Question: I made iPhone app, now i want to upload this app in Appstore.
When i try to upload archive file from organizer it shows me this error:
:
'Bundle identifier' in my target project is 'com.Appname'
What changes i need to do ?
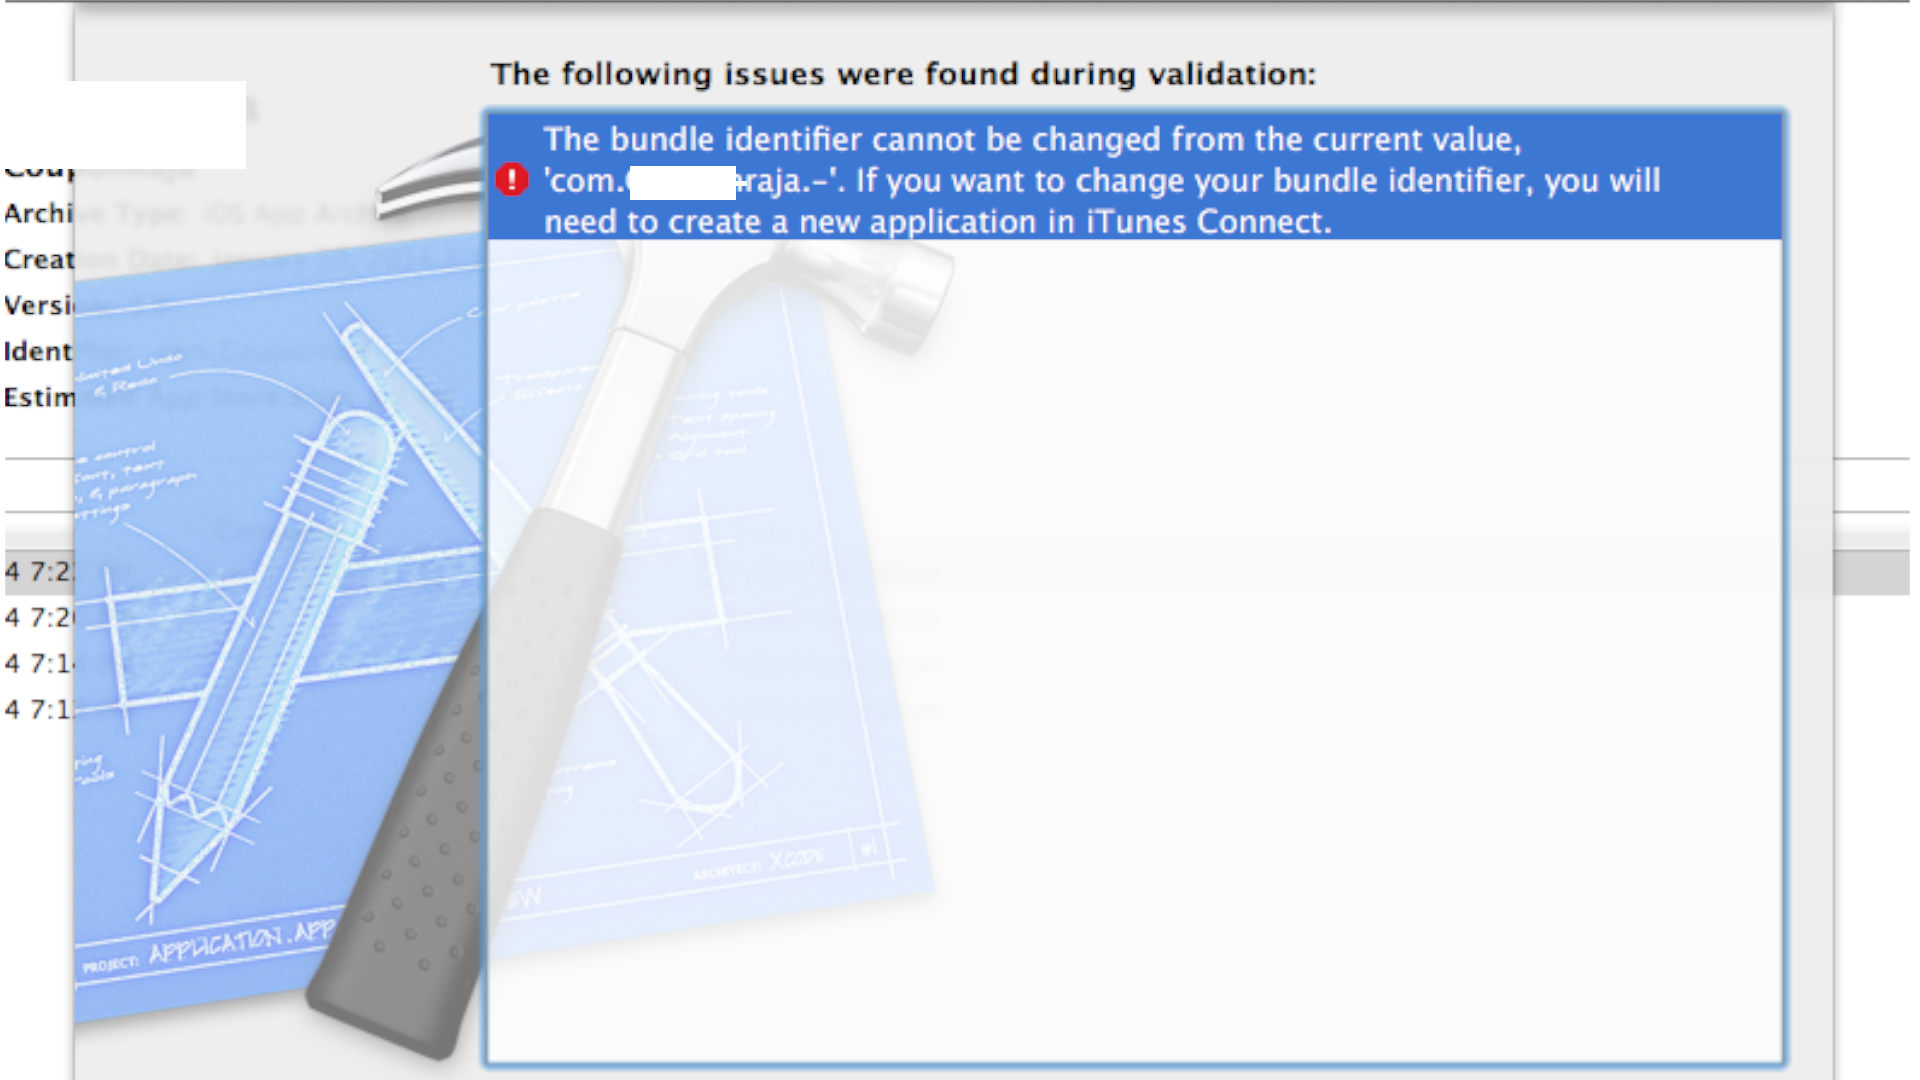
Answer: So it shows that both identifiers are not same,
- Create new identifier like, 'com.cmpny.appname'- Set up again itunes app using this identifier -